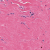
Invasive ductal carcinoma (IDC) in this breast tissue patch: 0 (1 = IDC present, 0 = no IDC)